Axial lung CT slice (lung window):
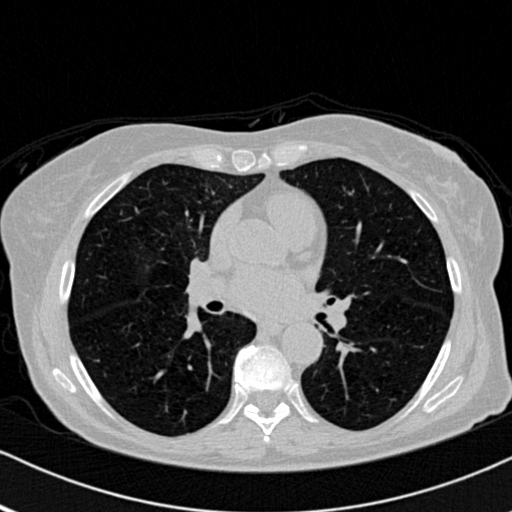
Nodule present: no